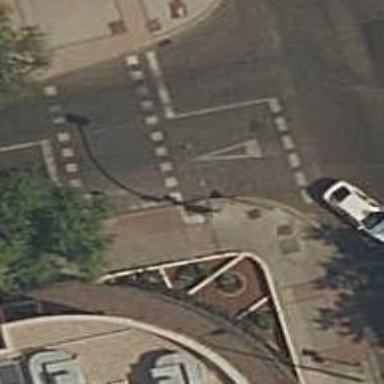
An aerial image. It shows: Sidewalk.